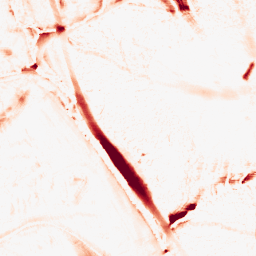
Category: morphological
Decomposition family: morphological_ellipse
Decomposition parameters: operation: opening
width: 20
height: 30
Upsampling method: cubic_mitchell
Upsampling parameters: scale: 8
Upsampling scale: 8